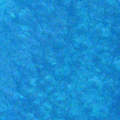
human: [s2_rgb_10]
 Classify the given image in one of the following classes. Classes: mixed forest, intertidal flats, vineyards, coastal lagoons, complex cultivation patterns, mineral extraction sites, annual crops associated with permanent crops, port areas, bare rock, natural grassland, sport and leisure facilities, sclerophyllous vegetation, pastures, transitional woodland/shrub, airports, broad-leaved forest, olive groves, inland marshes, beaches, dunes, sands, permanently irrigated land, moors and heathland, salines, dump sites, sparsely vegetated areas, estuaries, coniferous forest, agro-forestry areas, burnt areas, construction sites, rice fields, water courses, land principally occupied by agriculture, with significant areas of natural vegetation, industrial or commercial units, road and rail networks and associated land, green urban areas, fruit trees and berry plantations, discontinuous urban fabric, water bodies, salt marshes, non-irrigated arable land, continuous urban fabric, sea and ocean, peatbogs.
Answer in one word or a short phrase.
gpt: sea and ocean